Question: I'd like to make color change when hovering 'h1' as the code shown below.
'''
<!DOCTYPE html>
<html>
<head>
<meta charset="utf-8">
<title>JS Bin</title>
<style>
h1 {color:#aef;font-size: 14em;line-height: 0.1;}
h1:hover {color: #ff9224;}
</style>
</head>
<body>
<h1>More</h1>
</body>
</html>
'''
(The code is also in <URL>
However, I want the color change when hovering on only, like, in the picture, the letter area below the green line. I had tried 'line-height' and 'height' to very small values, but both didn't take effect.
Should I change something else? Or just use 'p' to replace 'h1' for convenience?

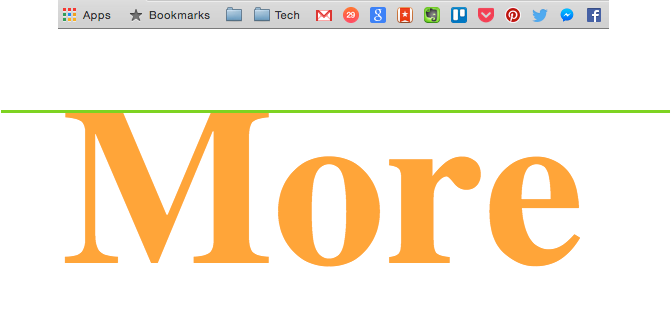
Answer: try this snippet i created if it helps
'''
.border {
overflow: hidden;
}
h1 {
color: #aef;
font-size: 14em;
line-height: 163px;
margin: 0;
}
h1:hover {
color: #ff9224;
}
'''
'''
<div class="border">
<h1>More</h1>
</div>
'''